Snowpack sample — Snodgrass Mountain, Crested Butte, Colorado (2/4/25, 12:06 PM MST)
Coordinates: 38.923, -106.968
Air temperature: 35 °F
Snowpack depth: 80 cm
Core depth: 80 cm
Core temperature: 32 °F
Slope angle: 14°, slope face: 78°
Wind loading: low
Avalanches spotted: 0
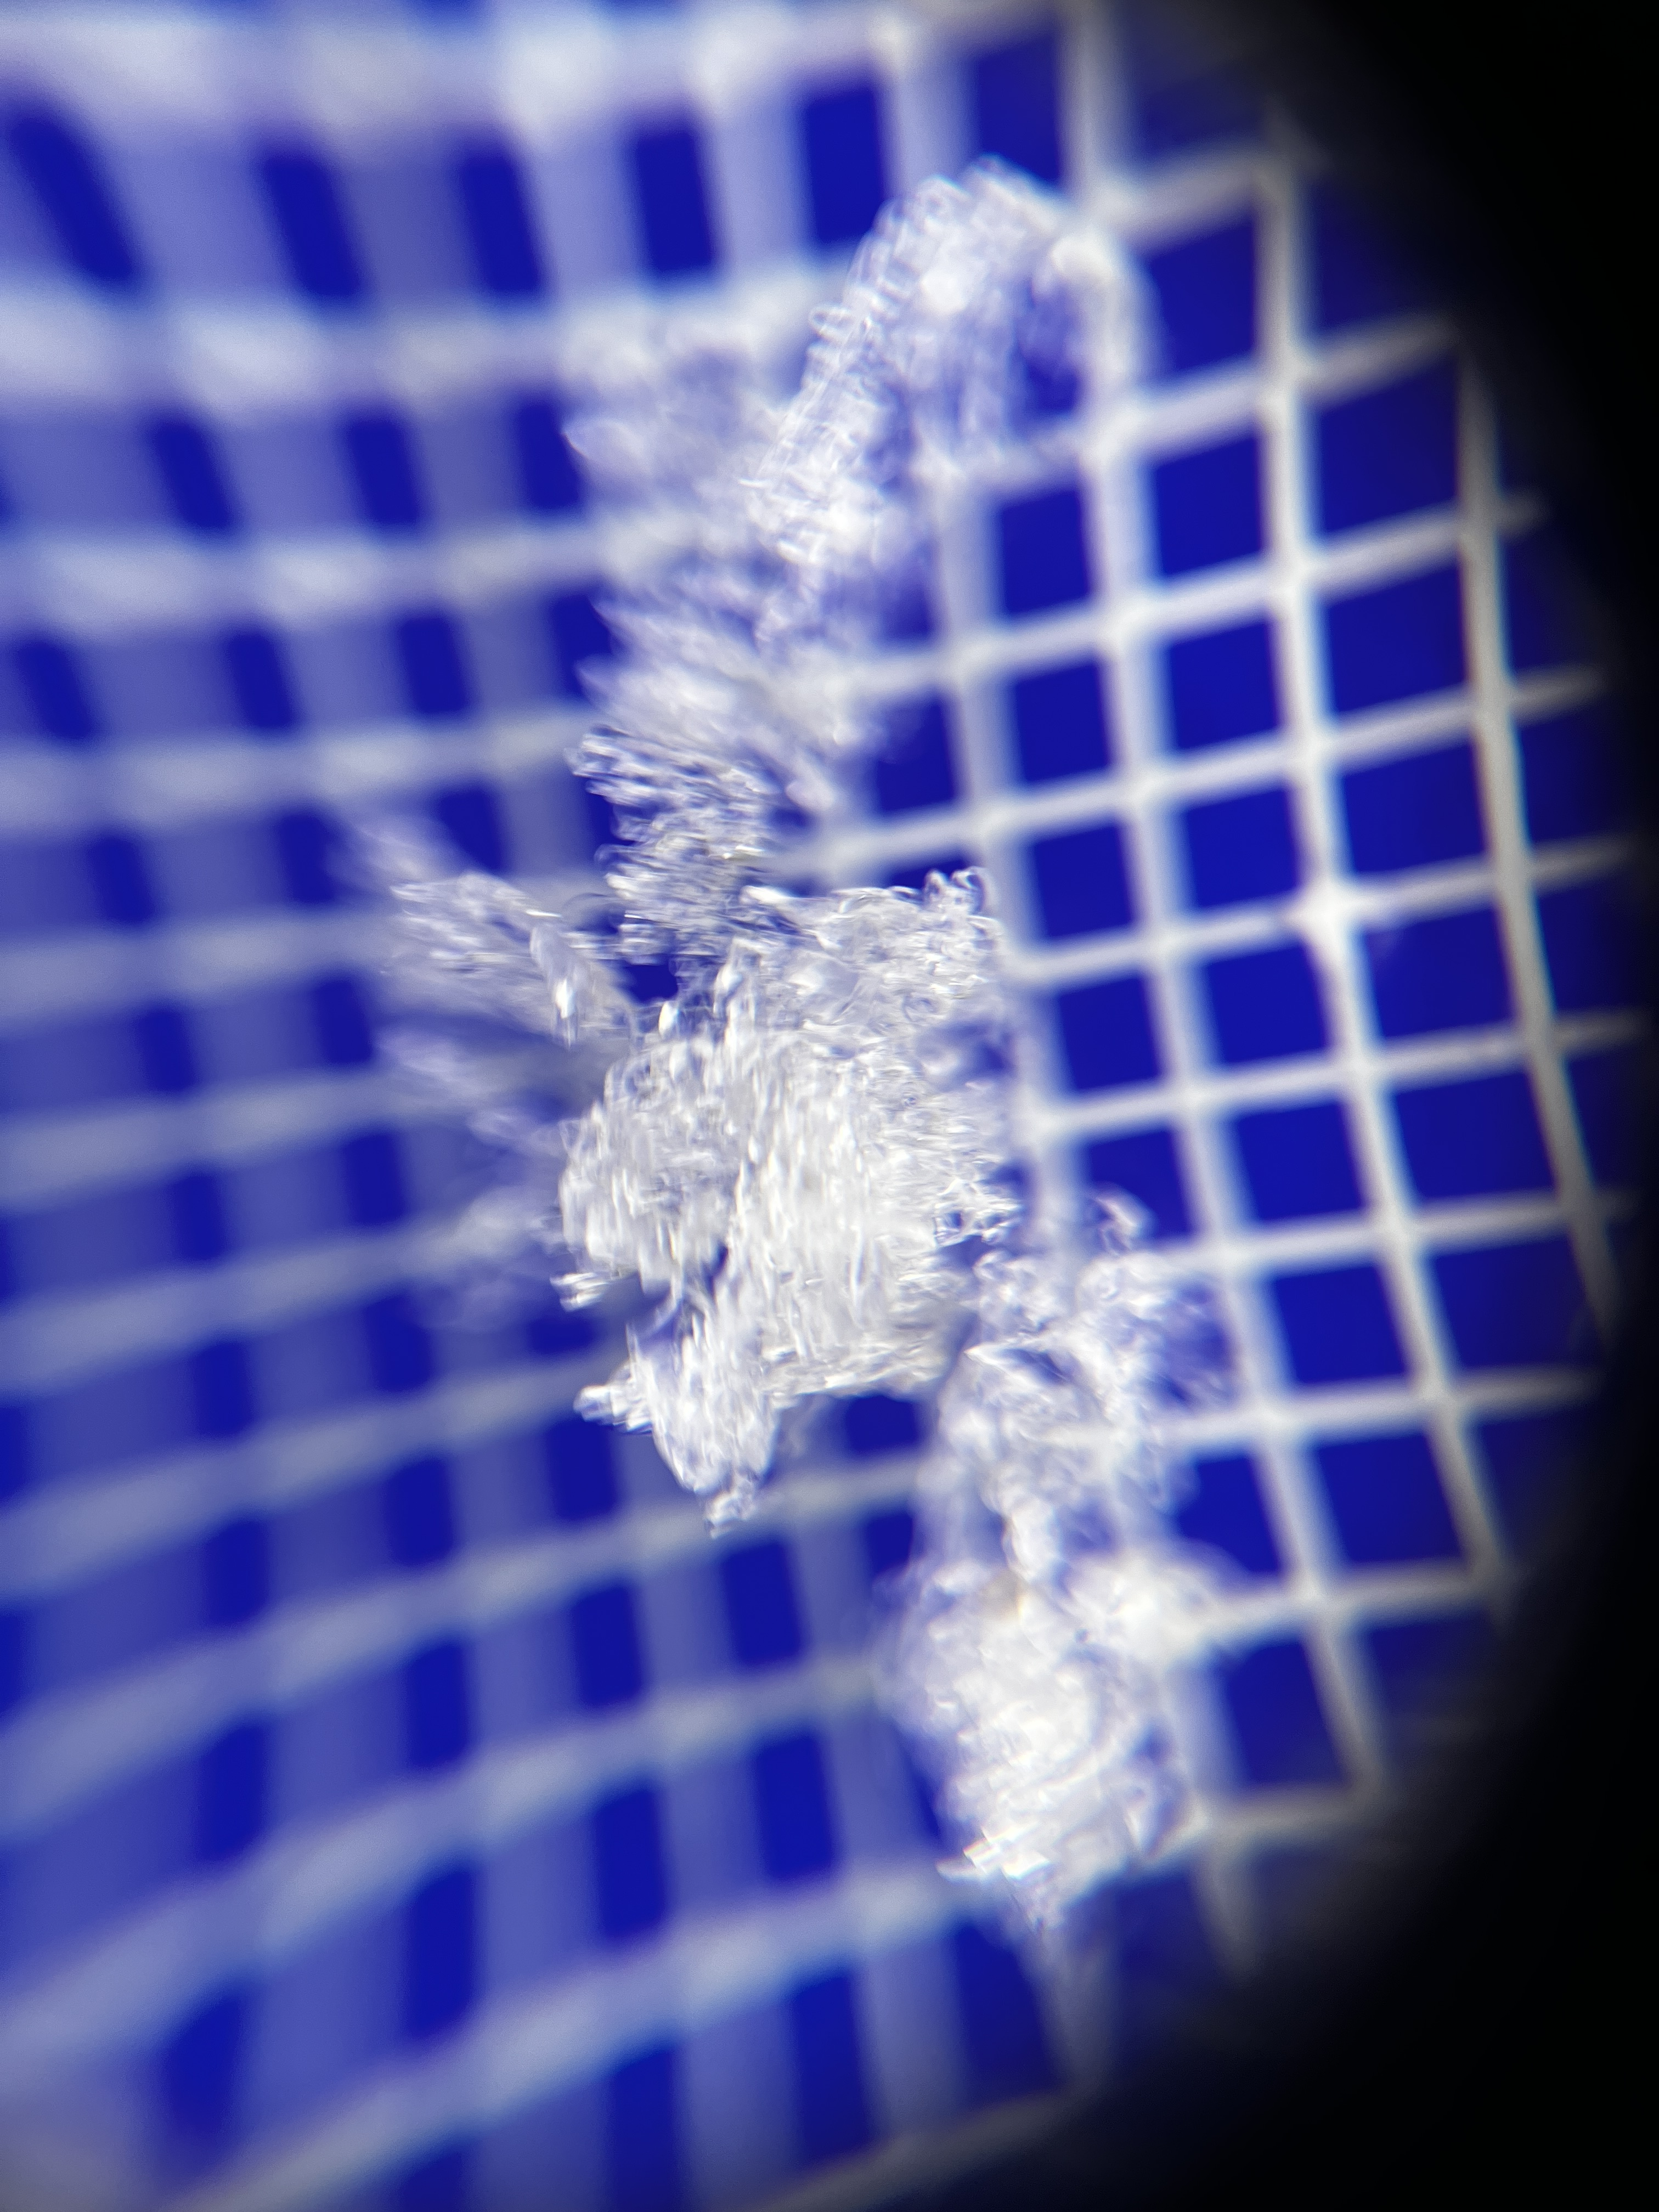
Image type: magnified_profile
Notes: No avalanches nearby, unusually warm weather for the last month reported by residents, Collected 25 yards from treeline